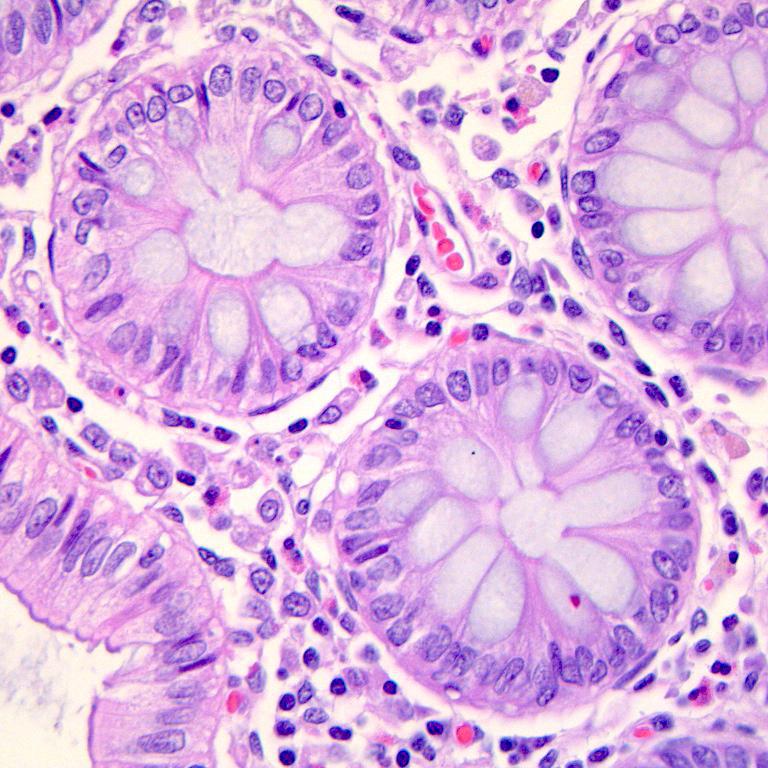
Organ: colon
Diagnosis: benign